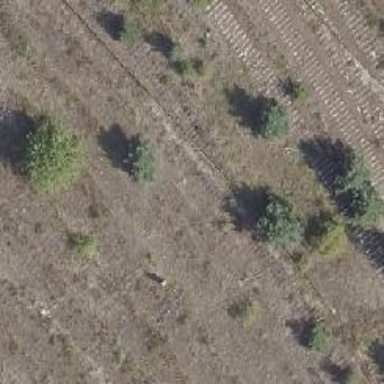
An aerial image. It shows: Abandoned railway.